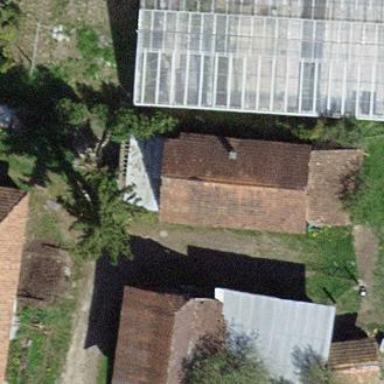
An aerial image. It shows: Rural barn.